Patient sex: F
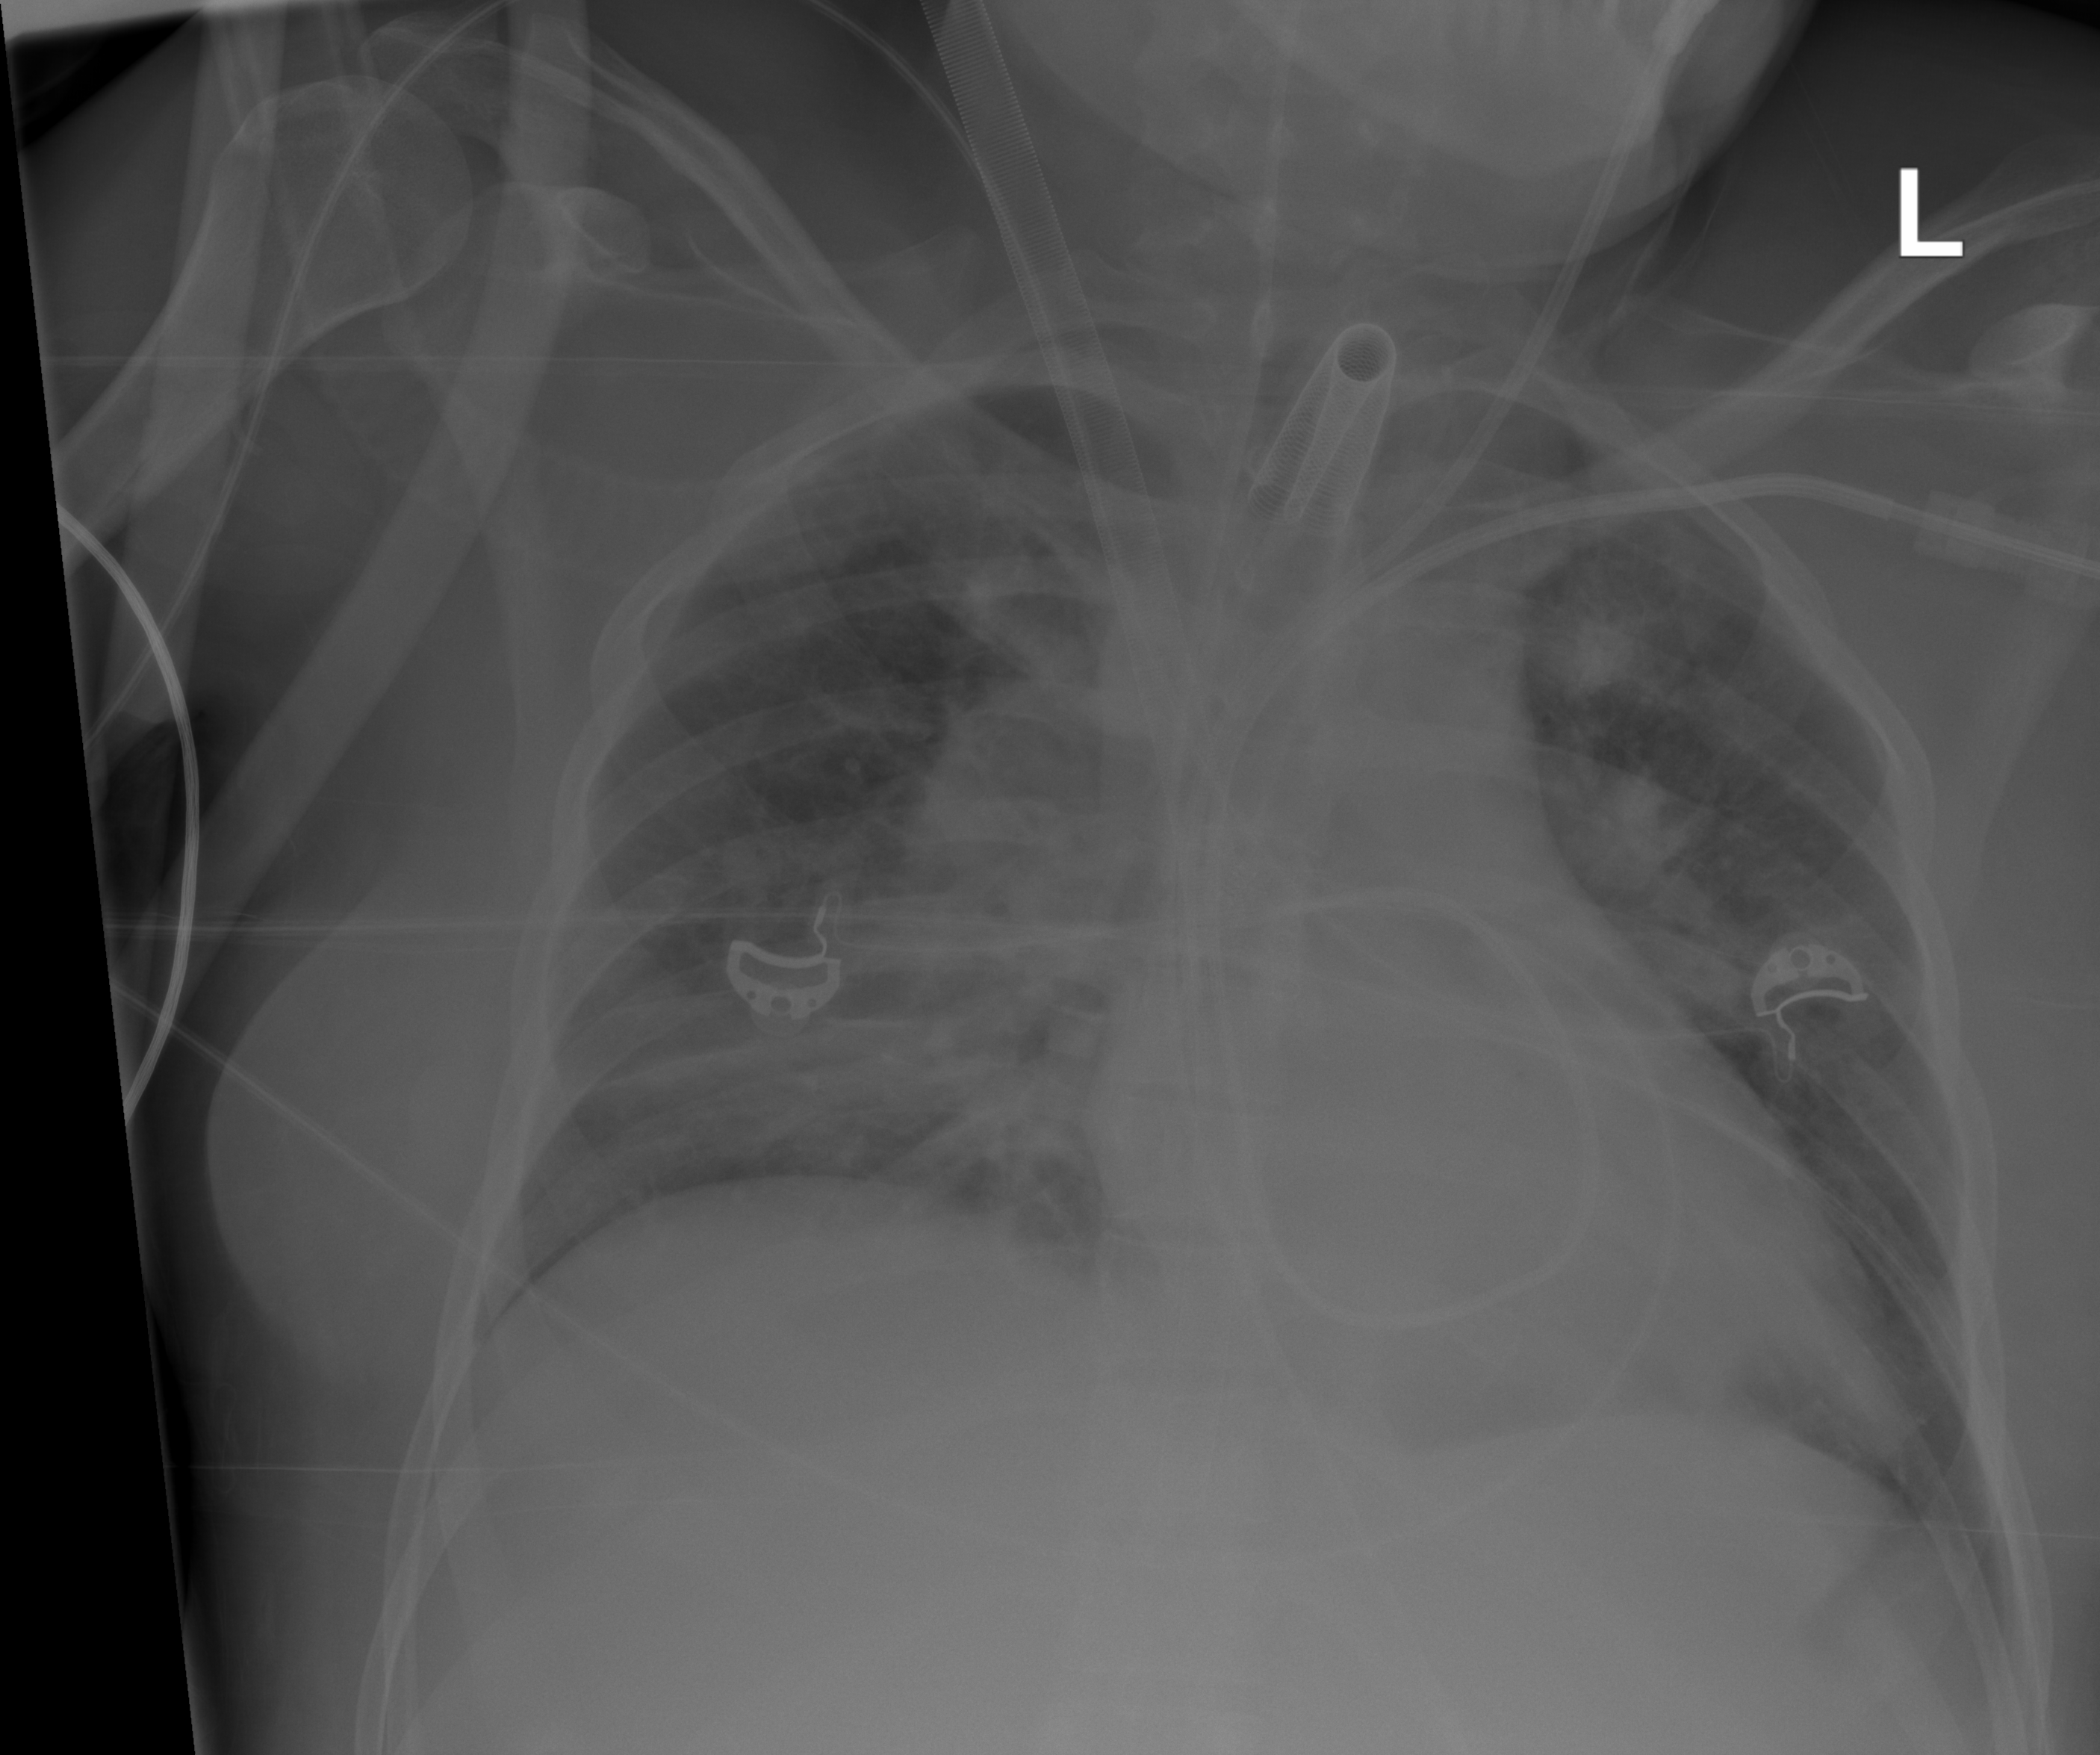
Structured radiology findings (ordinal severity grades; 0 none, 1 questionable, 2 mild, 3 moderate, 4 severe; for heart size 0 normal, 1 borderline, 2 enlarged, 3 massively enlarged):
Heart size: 1
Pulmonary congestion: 3
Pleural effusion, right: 1
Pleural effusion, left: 1
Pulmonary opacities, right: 3
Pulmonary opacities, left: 3
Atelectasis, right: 3
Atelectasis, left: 3